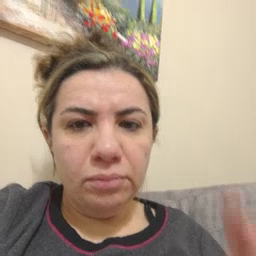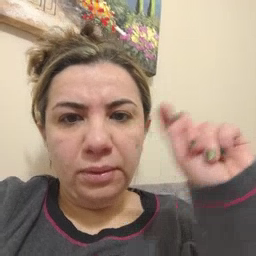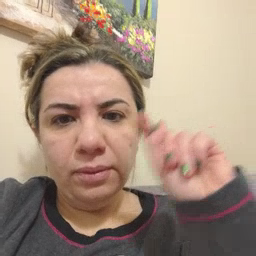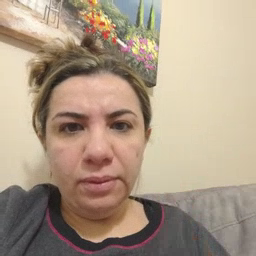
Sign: potty